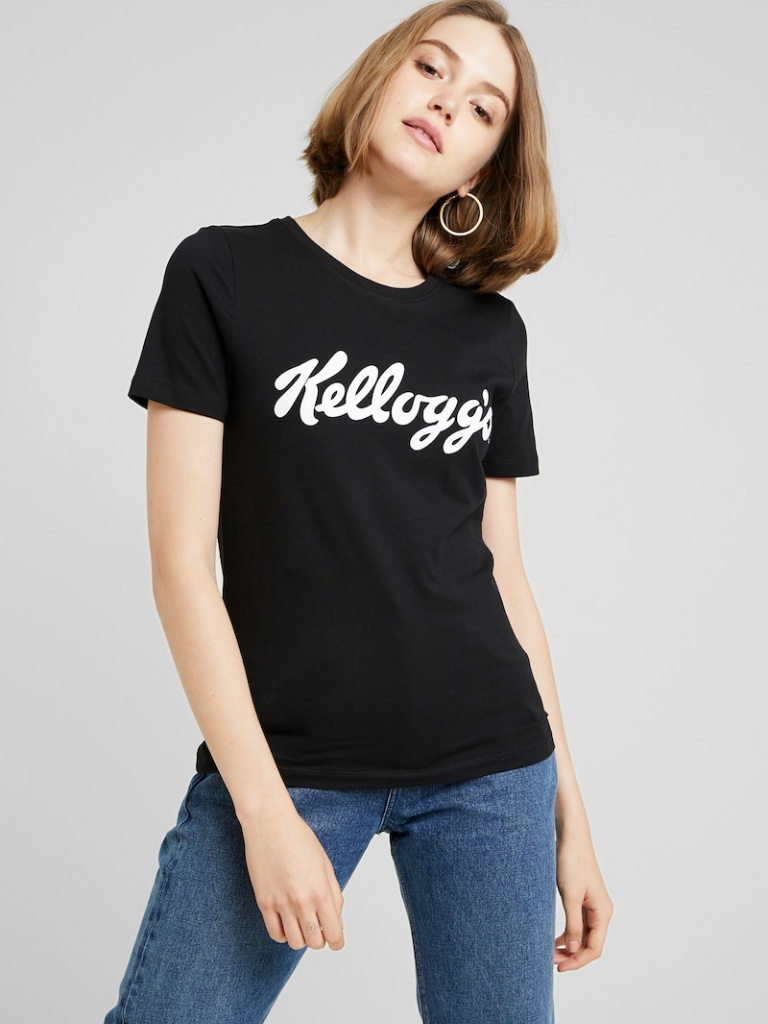
cotton tight short sleeve hip length Untucked crew t-shirt